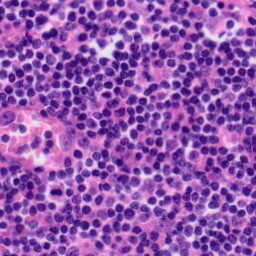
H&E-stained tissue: Tonsil